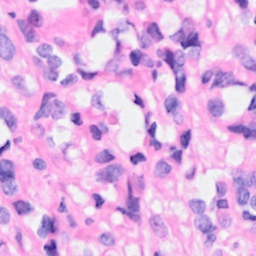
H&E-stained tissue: Breast